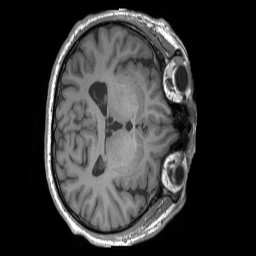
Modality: T1w
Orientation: axial
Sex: male
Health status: ill
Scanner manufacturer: siemens
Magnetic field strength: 3 T
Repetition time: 1.66 s
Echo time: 0.00254 s